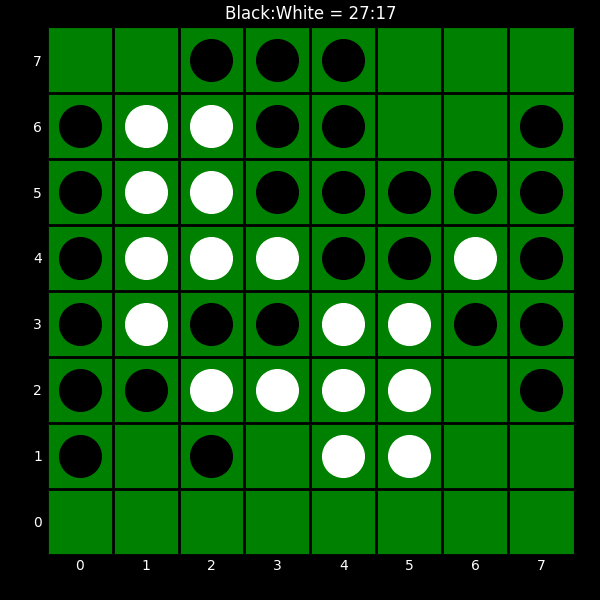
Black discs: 27
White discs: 17